Current action and preconditions to check: trajectory_clear

Your task: For each precondition in the list above, predict whether it will hold at this action.

Consider the current scene as observed from the mobile robot's camera, and analyze the predicted future states of all dynamic agents (e.g., people, animals, vehicles, or any moving entities) within the NEXT SECOND.

IMPORTANT: Only answer "very likely" if you are absolutely certain—based on strong, clear evidence—that a dynamic agent will violate the precondition in the predicted future state. Do NOT answer "very likely" for unlikely, ambiguous, or low-probability risks.

Ask yourself for each precondition: Is there a high probability, with clear and convincing evidence, that the predicted future states of any dynamic agent will interfere with the predicted future state of the currently executing action within the NEXT SECOND, causing that precondition to fail?

Assess the risk level based on these predictions. Use "likely" or "very likely" if motions create a clear risk of interference.

Use "neutral" or "improbable" if agents are nearby but their predicted paths are clearly diverging or non-conflicting.

Failure Risk Categories: "very improbable", "improbable", "neutral", "likely", "very likely"

Answer Format: Output ONLY the probability_of_failure value from these categories: "very improbable", "improbable", "neutral", "likely", "very likely"

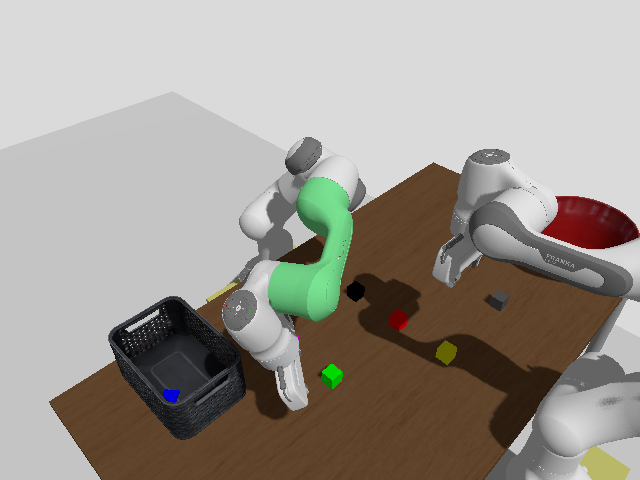

Answer: very improbable